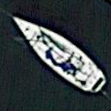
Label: Civil_yacht